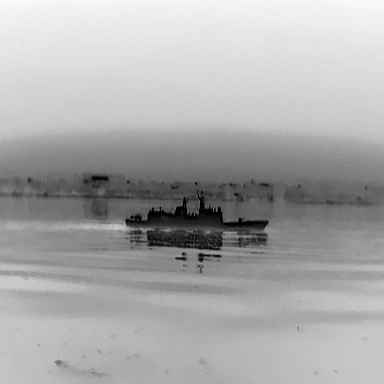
There is a warship in the infrared image.